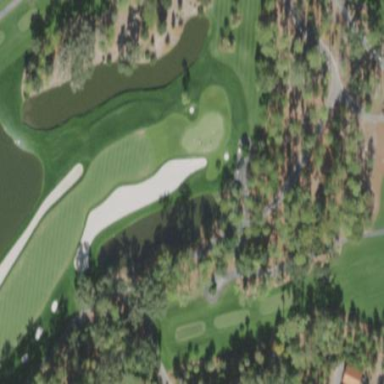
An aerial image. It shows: Sand bunker on golf course.